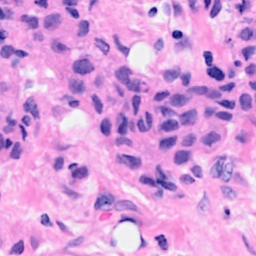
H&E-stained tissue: Breast